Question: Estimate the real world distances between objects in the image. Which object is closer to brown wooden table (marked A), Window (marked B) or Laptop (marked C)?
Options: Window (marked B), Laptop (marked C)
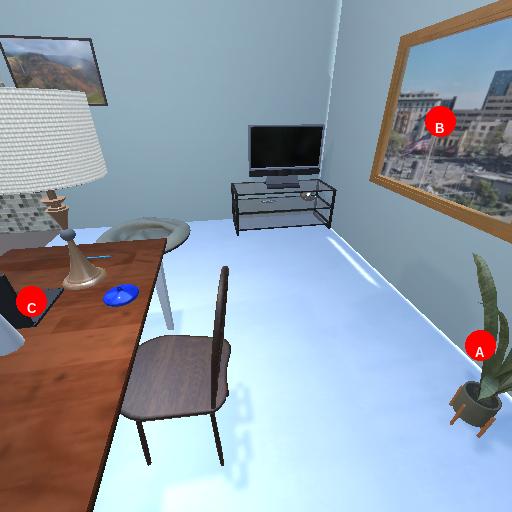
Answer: Window (marked B)